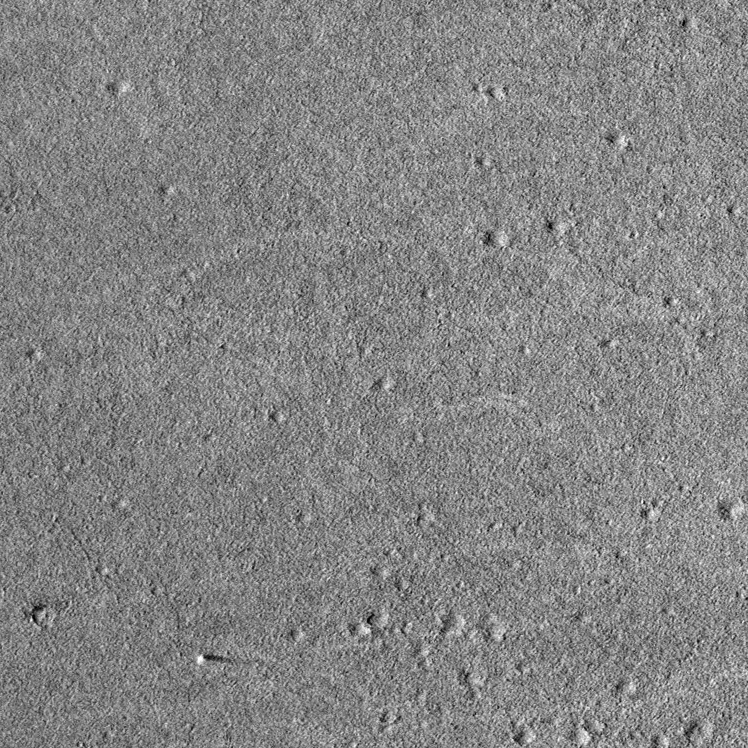
Label: dustdevil